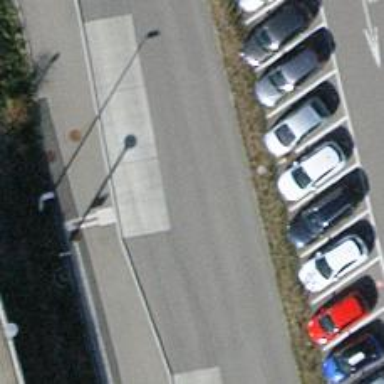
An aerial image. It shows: Bus stop with stop position for public transport.